Field crop: maize
Growth stage: 2
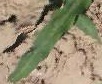
Species: maize